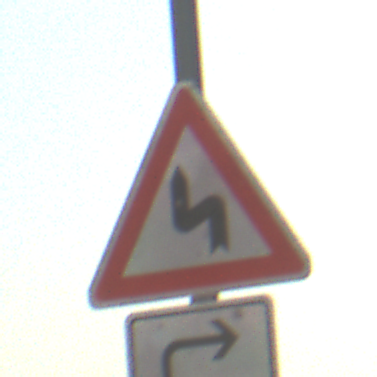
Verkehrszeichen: DoppelkurveZunaechstLinks
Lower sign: RichtungsangabeDurchPfeile5
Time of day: MorningAfternoon
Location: Outdoor (Suburban)
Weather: Clear
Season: NotSpecified
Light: Natural